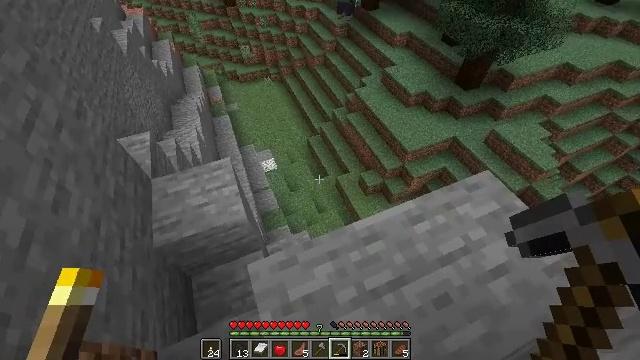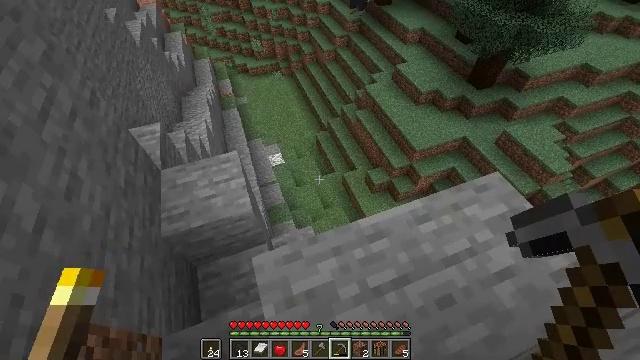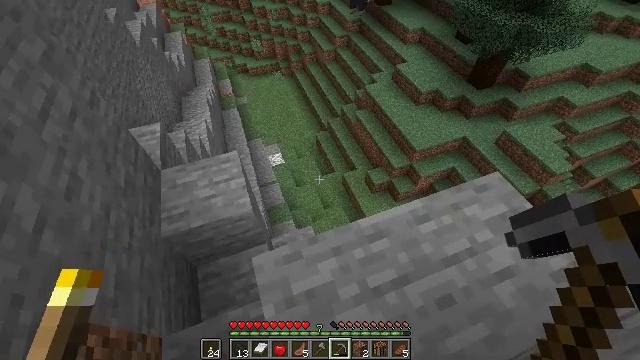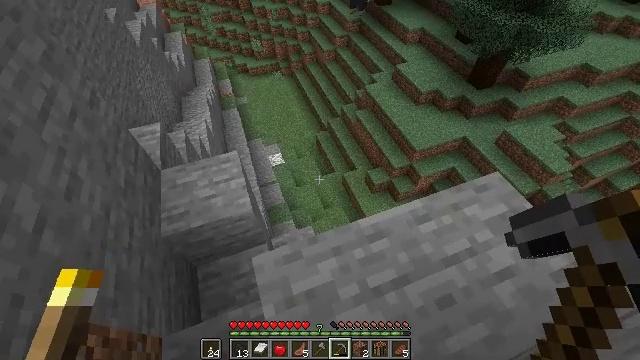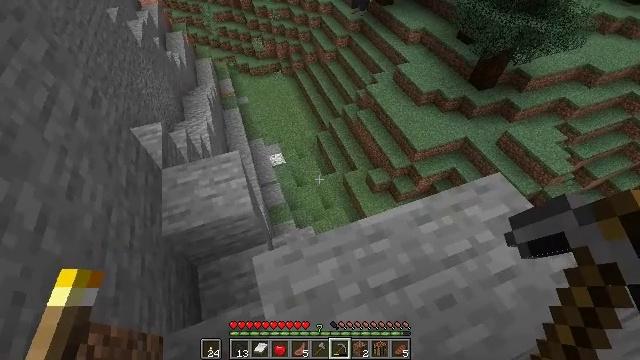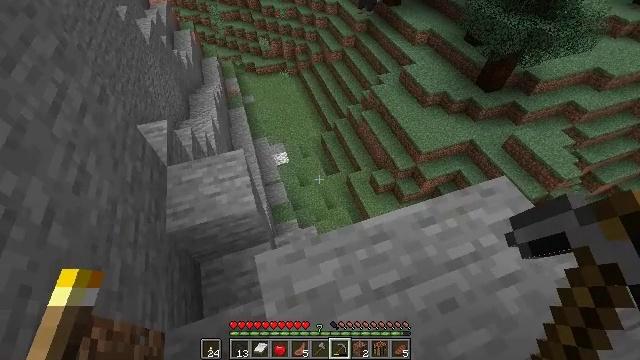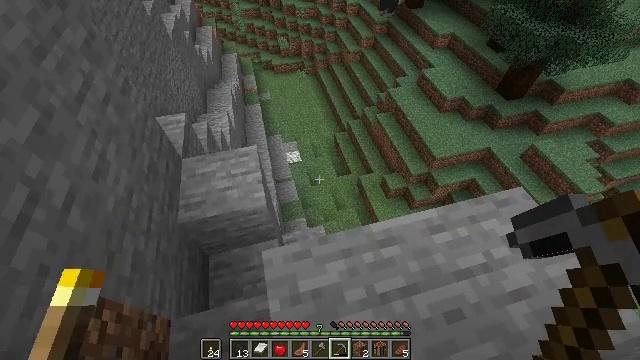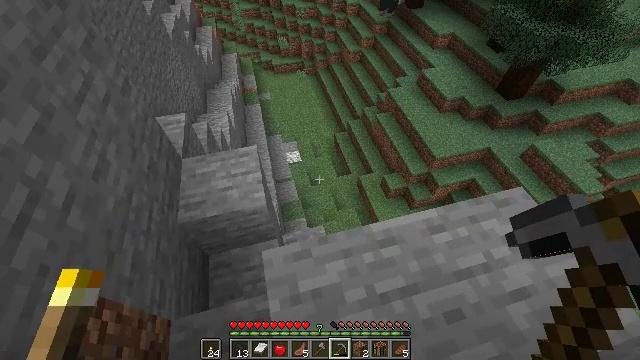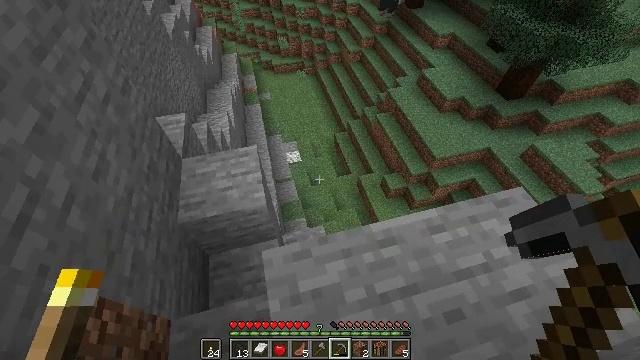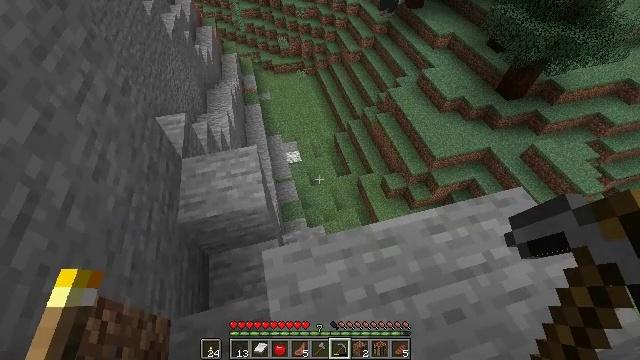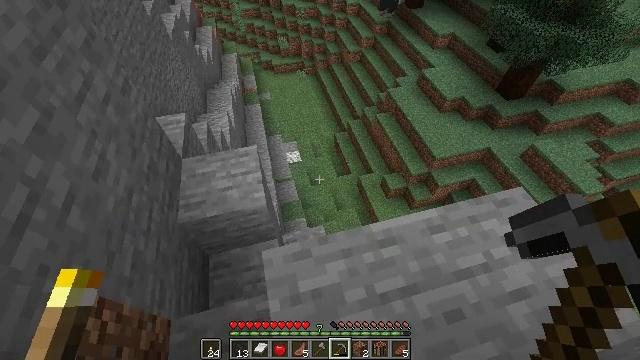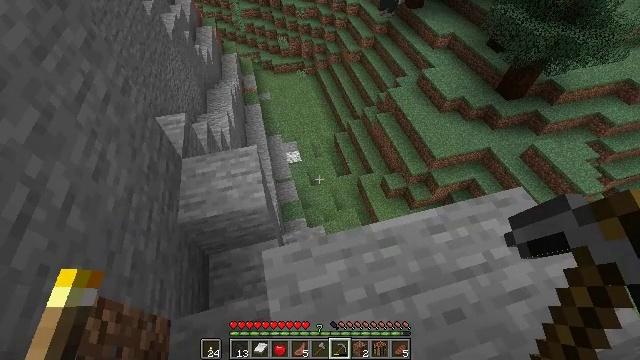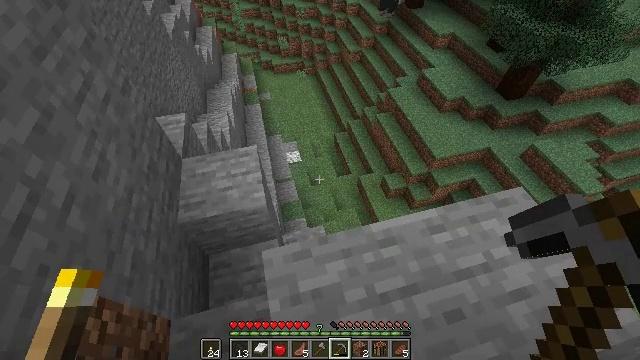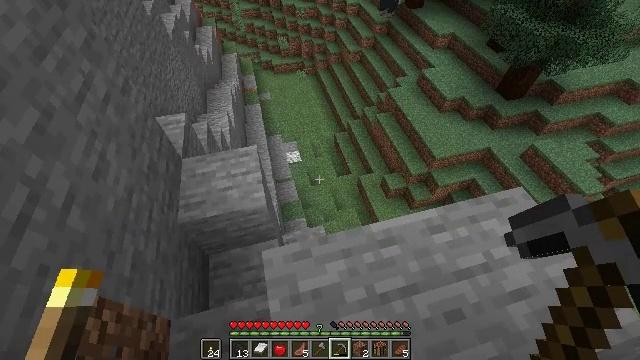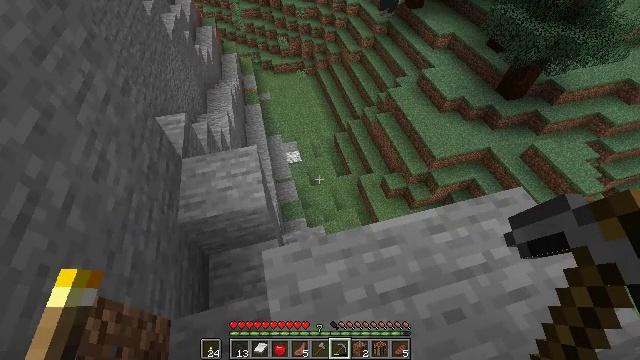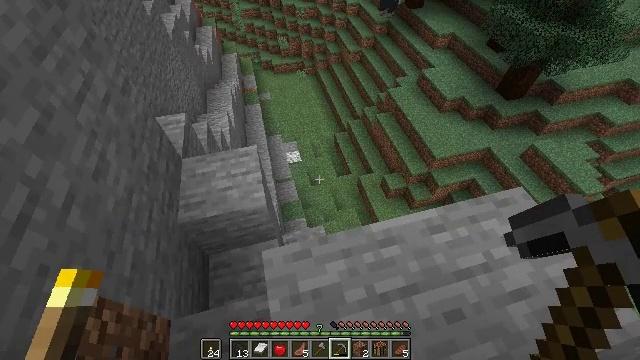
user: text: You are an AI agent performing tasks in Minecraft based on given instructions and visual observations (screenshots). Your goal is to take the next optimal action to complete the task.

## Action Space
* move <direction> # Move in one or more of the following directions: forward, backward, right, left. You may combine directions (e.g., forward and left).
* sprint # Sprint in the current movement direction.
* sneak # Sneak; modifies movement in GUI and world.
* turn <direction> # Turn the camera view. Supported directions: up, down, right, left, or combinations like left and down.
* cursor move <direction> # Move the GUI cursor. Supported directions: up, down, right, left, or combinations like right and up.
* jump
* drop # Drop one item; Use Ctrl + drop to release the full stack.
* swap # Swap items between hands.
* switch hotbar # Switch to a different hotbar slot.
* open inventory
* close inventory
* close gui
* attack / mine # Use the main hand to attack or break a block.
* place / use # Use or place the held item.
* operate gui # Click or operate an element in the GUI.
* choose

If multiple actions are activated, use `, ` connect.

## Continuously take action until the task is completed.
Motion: motion action
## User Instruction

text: Mine the sweet berry bush.
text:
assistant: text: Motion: turn left
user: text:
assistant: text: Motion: no_op
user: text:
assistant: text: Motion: no_op
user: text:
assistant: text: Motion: no_op
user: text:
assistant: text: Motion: turn left
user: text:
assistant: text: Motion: turn left
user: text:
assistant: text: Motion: no_op
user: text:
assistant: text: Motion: no_op
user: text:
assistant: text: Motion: no_op
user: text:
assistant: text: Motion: no_op
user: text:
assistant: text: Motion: no_op
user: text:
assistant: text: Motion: no_op
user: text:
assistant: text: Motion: no_op
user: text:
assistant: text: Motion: no_op
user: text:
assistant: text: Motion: no_op
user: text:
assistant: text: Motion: no_op
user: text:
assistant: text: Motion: no_op
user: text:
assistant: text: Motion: no_op
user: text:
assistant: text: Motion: no_op
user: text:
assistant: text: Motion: no_op
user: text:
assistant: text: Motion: no_op
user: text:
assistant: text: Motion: move forward, turn left
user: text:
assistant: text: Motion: move forward, turn left
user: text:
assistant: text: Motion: move forward
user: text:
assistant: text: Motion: move forward
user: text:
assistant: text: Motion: move forward
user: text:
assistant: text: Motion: move forward, turn left
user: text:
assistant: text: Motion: move forward, turn left
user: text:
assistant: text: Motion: turn left
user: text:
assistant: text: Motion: no_op